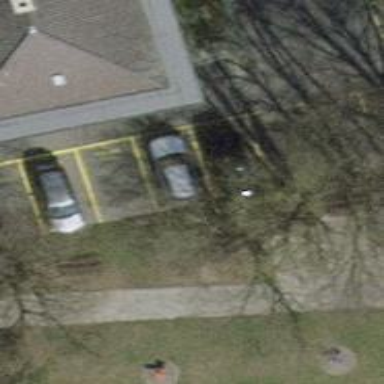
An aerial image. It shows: Brown bench.